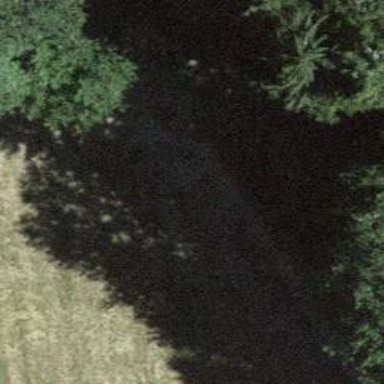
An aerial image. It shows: Grassy track with grade 5 track type.